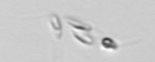
Label: Dinobryon